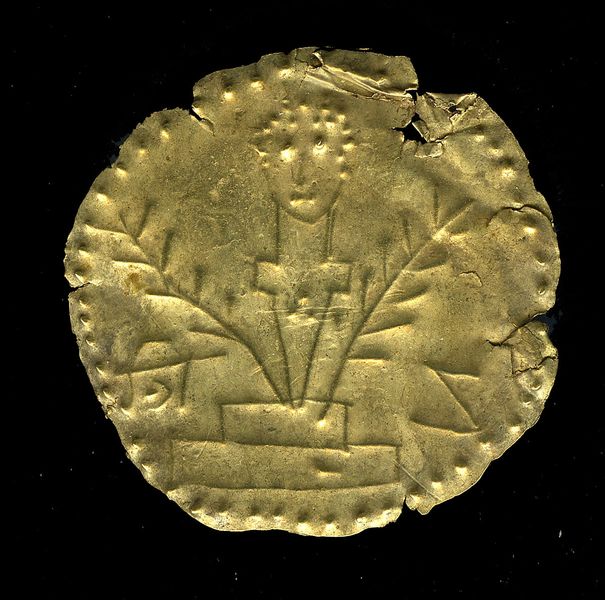
Titel: Zierscheibe mit Hermendarstellung
Standort: Hamburg
Institution: Museum für Kunst und Gewerbe Hamburg
Schlagwörter: pfeiler, schmuck, kleidung, tod, gold, lorbeer, lorbeerkranz, beerdigung, herme, punziert, geschmiedet, geritzt, bestattung, trauerfeier, gepunzt, patron, beisetzung, frauenkleidung, damenbekleidung, totenfeier, reisenden, hessische systematik, körper, krönung, begräbnis, frühe kaiserzeit, prinzipat, körperschmuck, römisch, merkurkopf, schutzgottheit